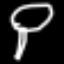
Label: mushroom